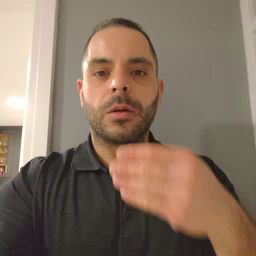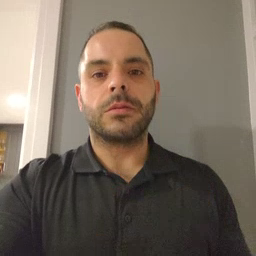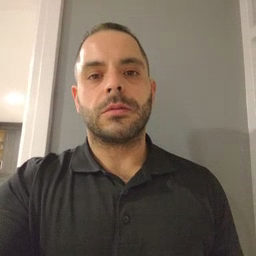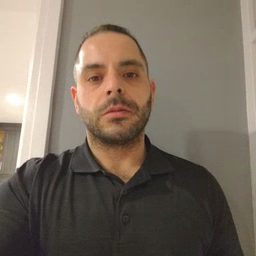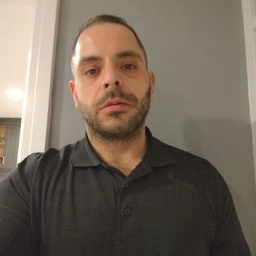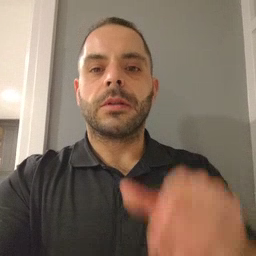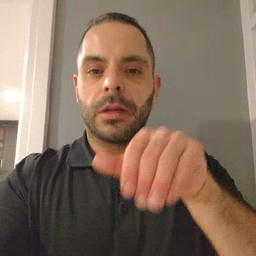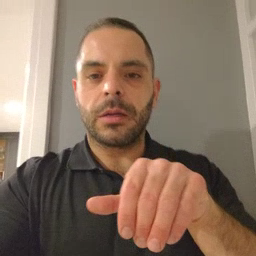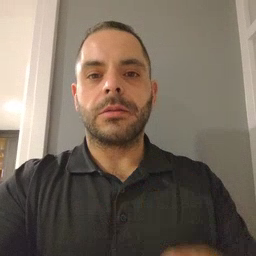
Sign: night